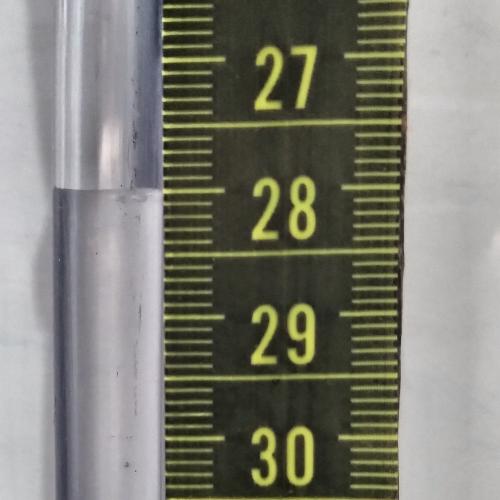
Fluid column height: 28.0 cm